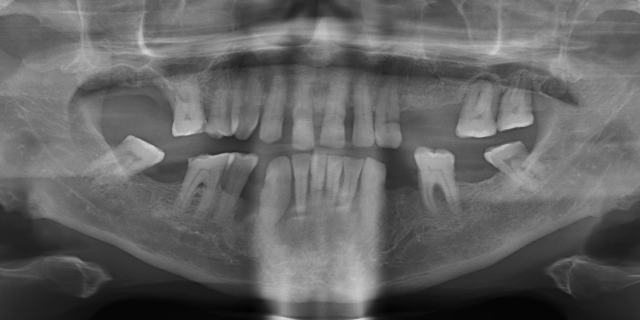
adult